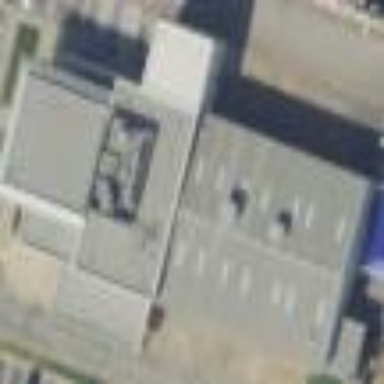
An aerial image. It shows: Building housing car shop.